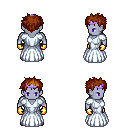
a pixel art fantasy rpg character, male body template, dark elf, purple skin, underdress, white pants, brunette bedhead hairstyle, purple tiara, gold gloves, maroon shoes, four views (front, back, left, right), 2x2 character sprite sheet, small pixel art, hard edges, no anti-aliasing